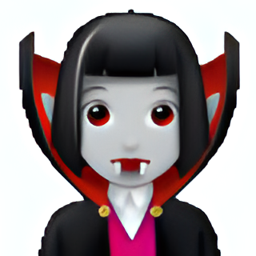
Name: woman vampire light skin tone
Emoji: 🧛🏻‍♀️
Group: People & Body
Sub-group: person-fantasy